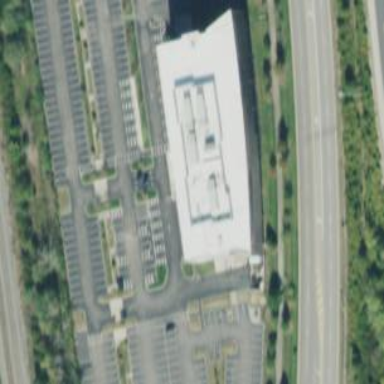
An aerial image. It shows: Clinic.